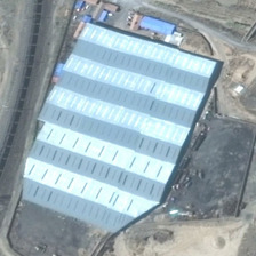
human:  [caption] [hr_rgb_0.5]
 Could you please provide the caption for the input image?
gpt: A large building is near a road.

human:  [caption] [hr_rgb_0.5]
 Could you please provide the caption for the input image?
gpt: A road near a huge building

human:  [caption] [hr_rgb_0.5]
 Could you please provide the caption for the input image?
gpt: A big building is near the road.

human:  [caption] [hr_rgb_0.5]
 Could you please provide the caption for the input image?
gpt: a large building is close to a street.

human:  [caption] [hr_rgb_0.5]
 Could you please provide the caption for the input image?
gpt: A huge building near the road